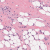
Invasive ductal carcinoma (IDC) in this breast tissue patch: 0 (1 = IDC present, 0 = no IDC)